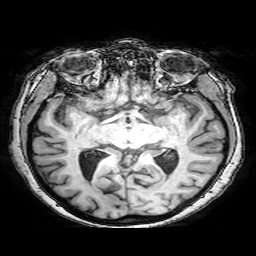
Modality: T1w
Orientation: coronal
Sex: female
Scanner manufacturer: philips
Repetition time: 0.008142 s
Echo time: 0.00374 s